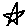
Label: star